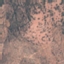
Label: PermanentCrop